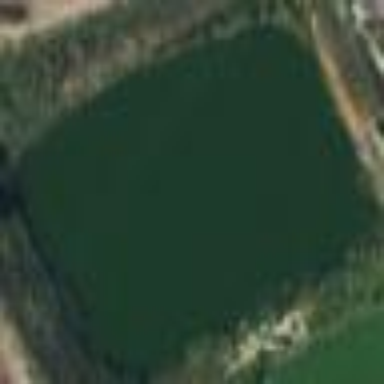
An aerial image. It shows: Reservoir of water.